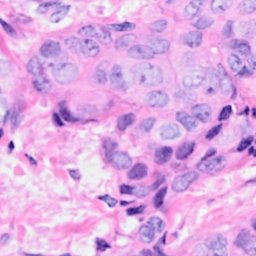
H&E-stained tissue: Breast